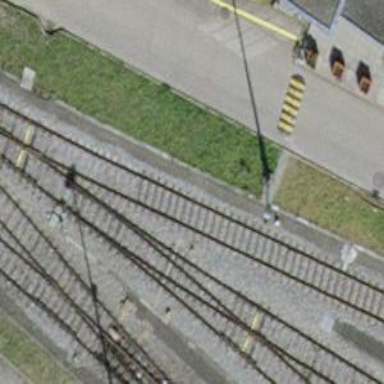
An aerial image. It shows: Railway switch.